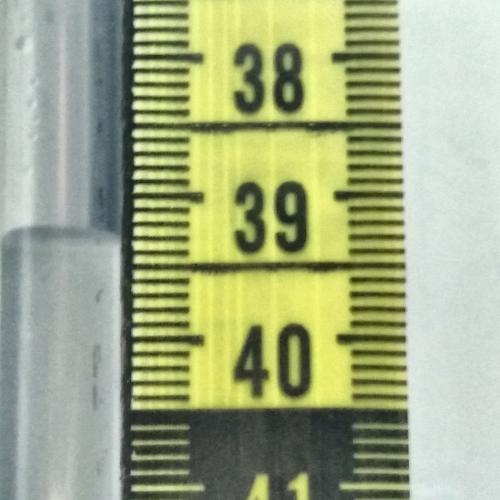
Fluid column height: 39.3 cm